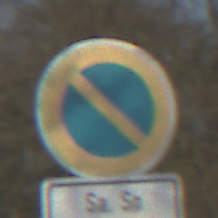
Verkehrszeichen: EingeschraenktesHalteverbot
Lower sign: ZeitangabenMitBeschraenkungAufWochentage9
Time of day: MorningAfternoon
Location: Outdoor (Suburban)
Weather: PartlyCloudy
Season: NotSpecified
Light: Natural